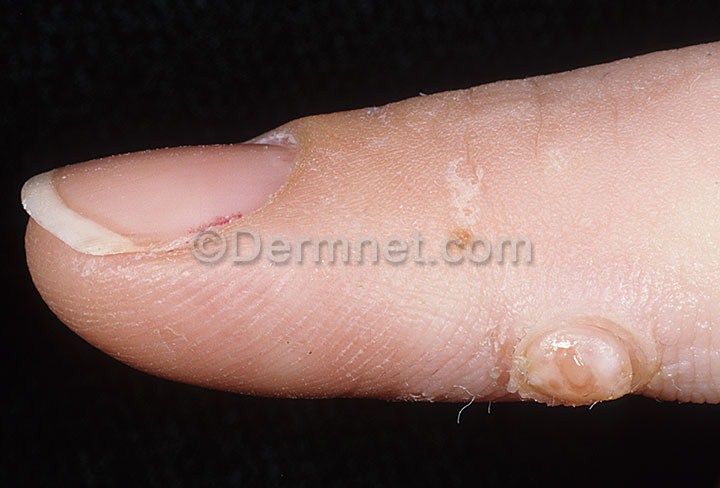
Disease: Warts Molluscum and other Viral Infections